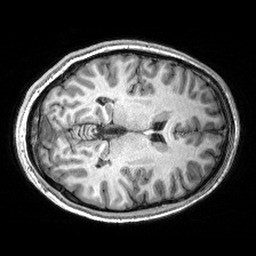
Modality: T1w
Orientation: axial
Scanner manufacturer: siemens
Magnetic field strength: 3 T
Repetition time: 2.53 s
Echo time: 0.00288 s